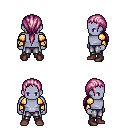
a pixel art fantasy rpg character, male body template, dark elf, purple skin, gold arm armor, metal pants, pink ponytail hairstyle, maroon shoes, four views (front, back, left, right), 2x2 character sprite sheet, small pixel art, hard edges, no anti-aliasing